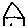
Label: house